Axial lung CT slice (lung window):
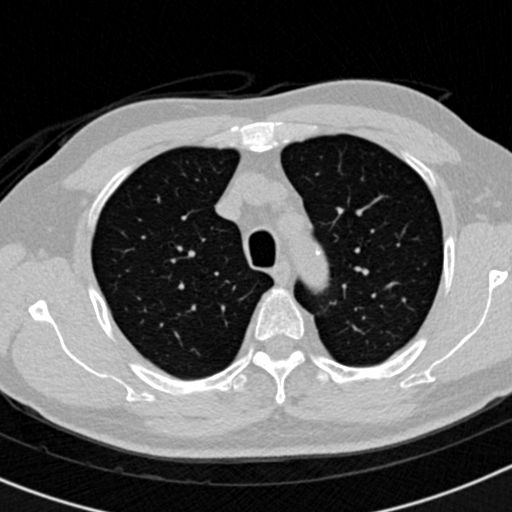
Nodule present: no